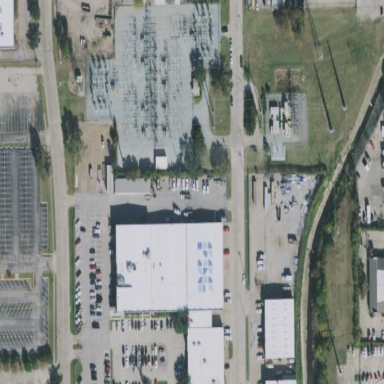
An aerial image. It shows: Outdoor power substation at the transmission level.